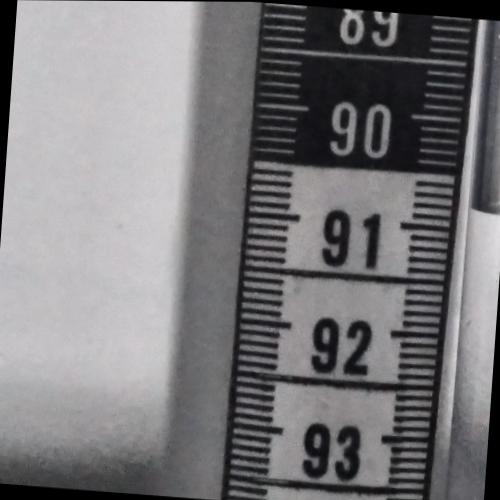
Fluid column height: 90.8 cm